Question: What is the reading of this measurement?
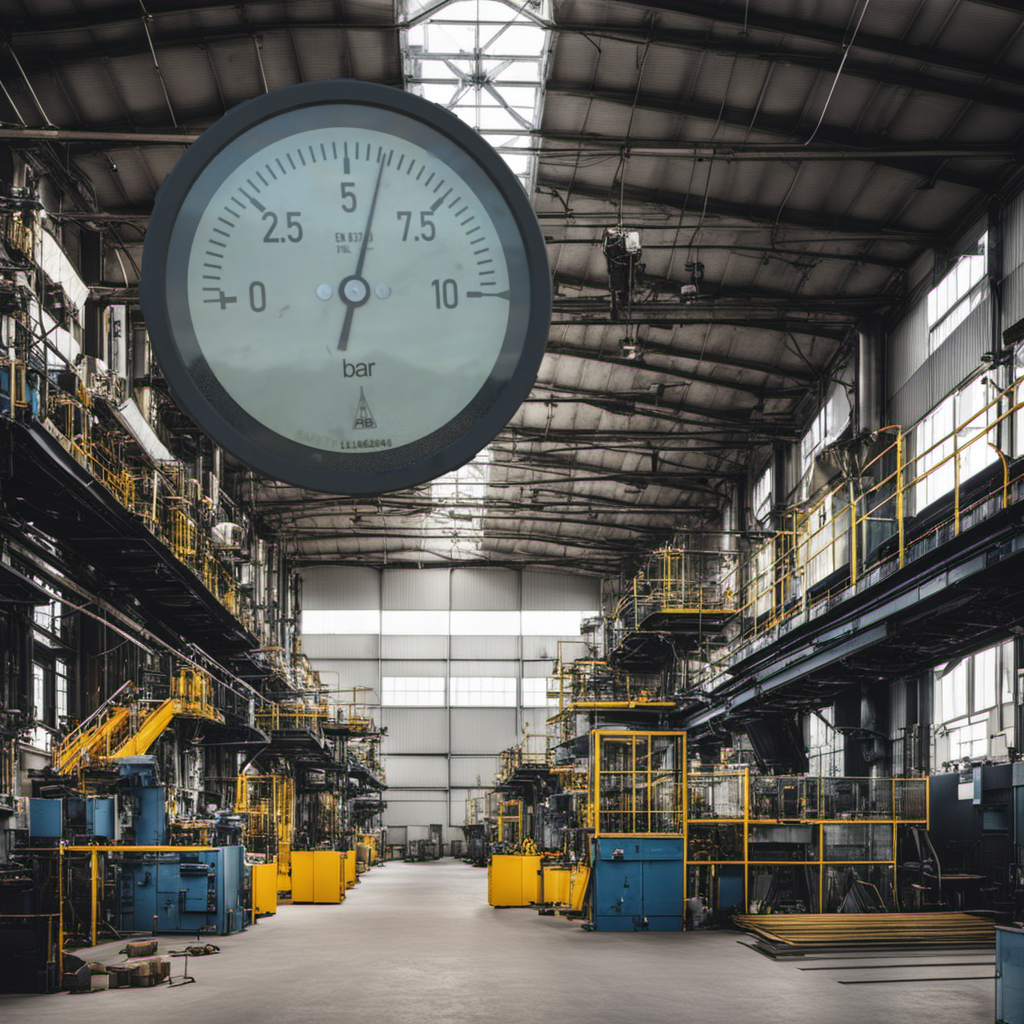
Answer: The result is 5.83
Question: What is the reading range of the measurement in the image?
Answer: The range is from 0 to 10
Question: What is the minimum and maximum reading range of the measurement in the image?
Answer: The minimum value is 0 and the maximum value is 10